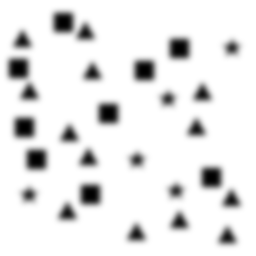
Squares: 9
Triangles: 13
Stars: 5
Total shapes: 27